Here is the envelope spectrum of one vibration snapshot from a rolling-element bearing, with each characteristic fault-frequency family marked on the frequency axis. Determine the bearing's health state. Answer with exactly one of: normal, inner_race, outer_race, ball.
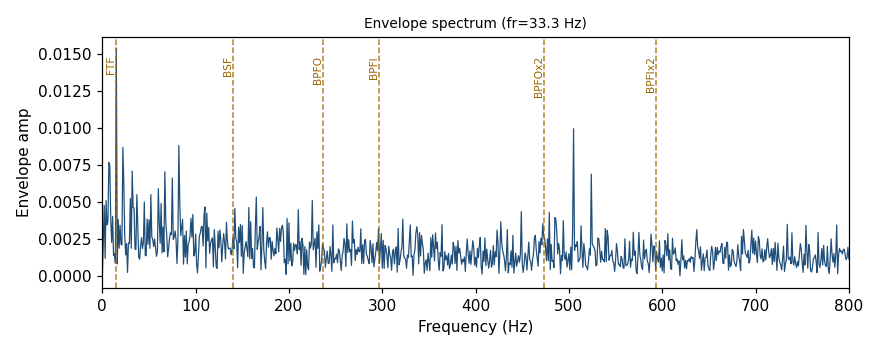
Answer: normal